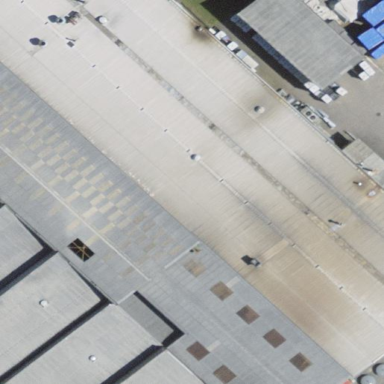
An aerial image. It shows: Industrial building.